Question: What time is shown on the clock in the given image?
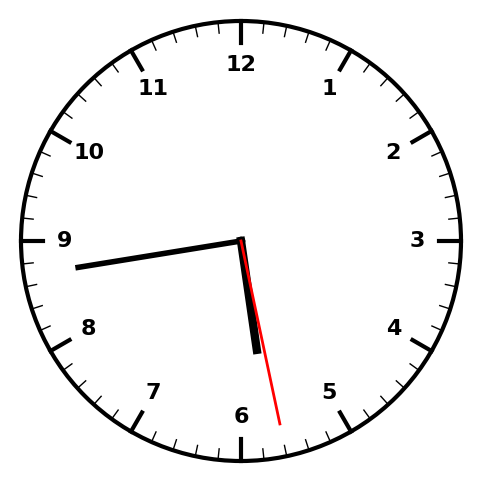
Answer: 05:43:28